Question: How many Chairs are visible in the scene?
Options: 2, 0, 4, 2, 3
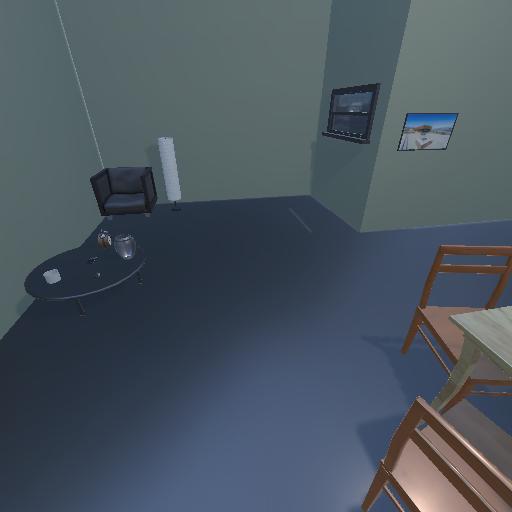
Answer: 2